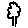
Label: tree